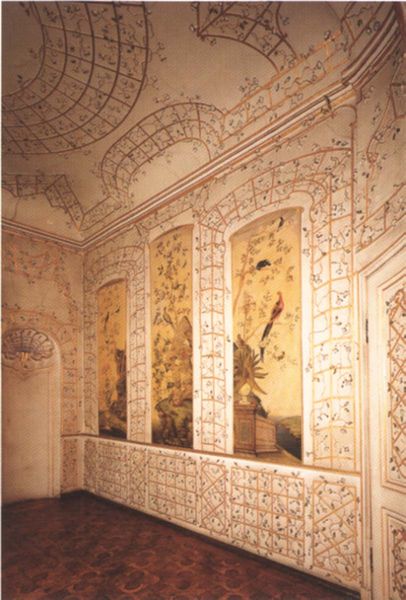
Titel: Neues Schloss Bayreuth
Künstler: Joseph Saint-Pierre
Standort: Bayreuth, Neues Schloß (EU - D - B)
Schlagwörter: baum, blätter, vogel, bäume, gelb, landschaft, sitzen, äste, bunt, grau, hell, raum, säule, tür, weiss, zeichnung, zimmer, rot, schloss, malerei, muster, ornament, wand, architektur, barock, innenraum, felder, strauch, vögel, gatter, gitter, boden, gold, decke, pflanze, pflanzen, brunnen, garten, ranken, bilder, italien, türen, parkett, linien, saal, dekoration, salon, tapete, ornamente, wandmalerei, foto, fotografie, fussboden, nische, gewölbe, fliesen, pfau, muschel, fresko, bode, papagei, streben, laube, wintergarten, deckenmalerei, optische täuschung, trompe l oeuil, fliesn